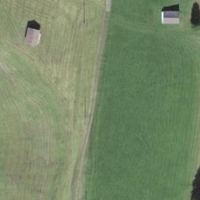
EUNIS habitat code: 26
Species observed at this site:
Arnica montana